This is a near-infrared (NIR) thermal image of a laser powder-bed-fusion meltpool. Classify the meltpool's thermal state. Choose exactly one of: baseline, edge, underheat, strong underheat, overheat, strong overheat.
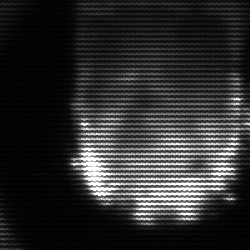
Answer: strong underheat